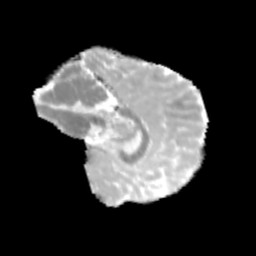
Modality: MD
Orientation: sagittal
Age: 9
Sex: male
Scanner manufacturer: siemens
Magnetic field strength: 3 T
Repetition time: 3.8 s
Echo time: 0.07 s